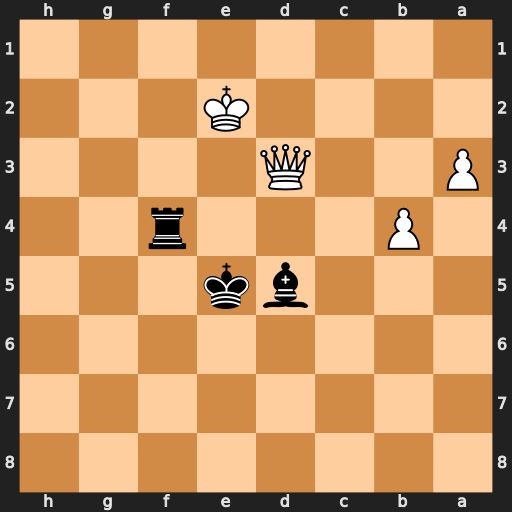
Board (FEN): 8/8/8/3bk3/1P3r2/P2Q4/4K3/8
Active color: b
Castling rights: -
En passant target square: -
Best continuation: Bc4 Ke3 Bxd3